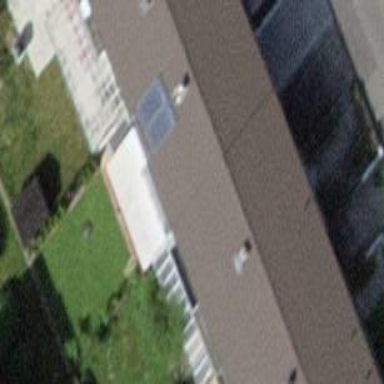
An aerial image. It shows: Terrace building.